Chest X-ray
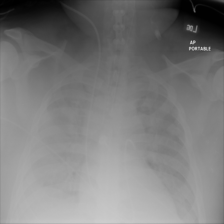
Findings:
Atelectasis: negative
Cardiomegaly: negative
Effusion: negative
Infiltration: negative
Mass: negative
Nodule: negative
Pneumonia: negative
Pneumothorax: negative
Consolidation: negative
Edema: negative
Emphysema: negative
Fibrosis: negative
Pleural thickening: negative
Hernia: negative